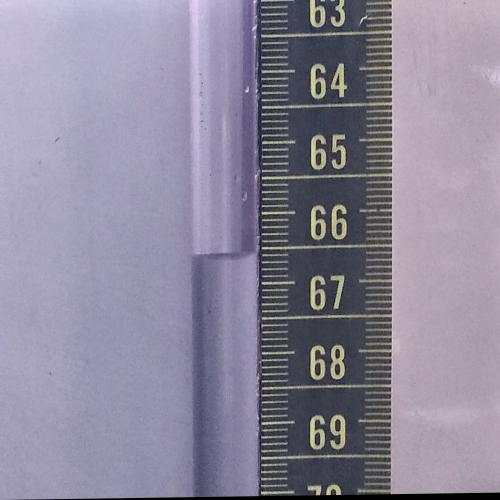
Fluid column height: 66.6 cm